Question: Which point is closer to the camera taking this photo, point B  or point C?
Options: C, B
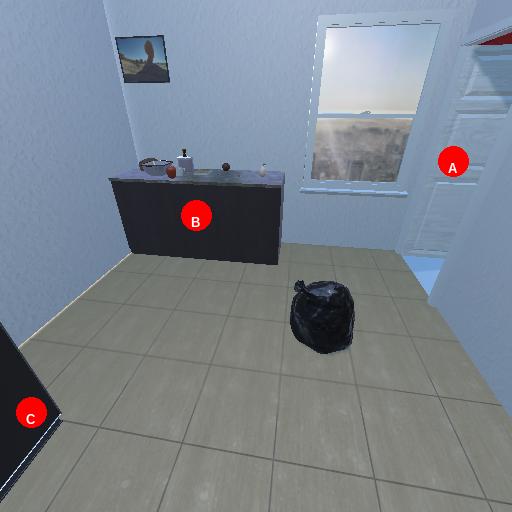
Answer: C